Question: I get an error when i try to import GLUT package
'''
import Graphics.Rendering.OpenGL
import Graphics.UI.GLUT
'''
---
The error i am getting is

I don't know how to use Graphics in haskell,
Tell me how i can import GLUT package if it says WinHugs can't find 'Graphics.UI.GLUT' package.
It would be really nice to get a video link, to understand it fast.
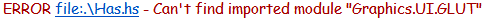
Answer: WinHugs is really old, and hasn't been updated since 2006. Please switch to the <URL> which uses the GHC compiler instead. If you do that, your code will work out-of-the-box, because the GLUT package is included in the Platform by default.